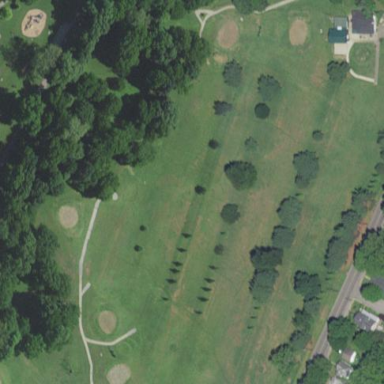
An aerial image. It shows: Golf course.